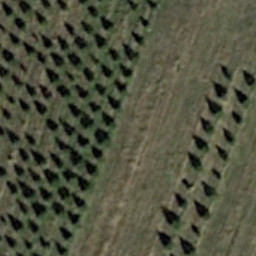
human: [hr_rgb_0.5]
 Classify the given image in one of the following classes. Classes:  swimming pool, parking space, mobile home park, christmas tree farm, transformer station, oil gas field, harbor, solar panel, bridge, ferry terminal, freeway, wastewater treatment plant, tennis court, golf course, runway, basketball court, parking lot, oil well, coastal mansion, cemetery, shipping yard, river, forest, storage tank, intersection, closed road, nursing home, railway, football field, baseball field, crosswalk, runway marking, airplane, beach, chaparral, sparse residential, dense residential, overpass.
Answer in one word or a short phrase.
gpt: christmas tree farm